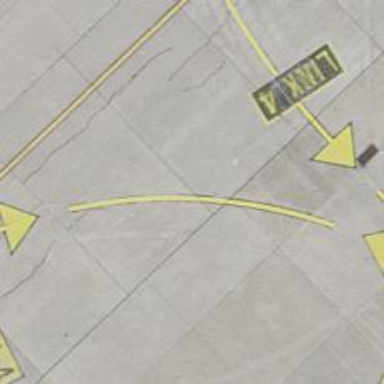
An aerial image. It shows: Image of taxiway at airport.